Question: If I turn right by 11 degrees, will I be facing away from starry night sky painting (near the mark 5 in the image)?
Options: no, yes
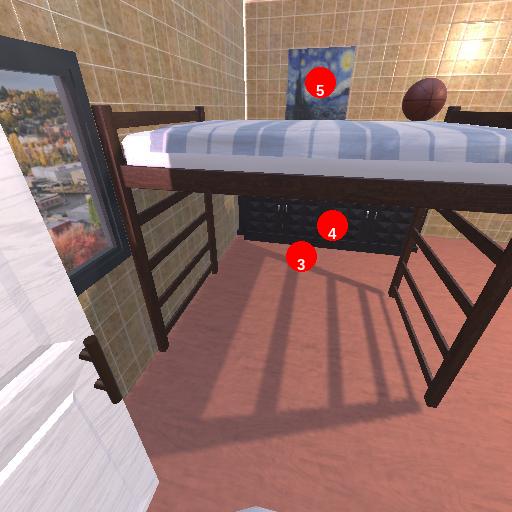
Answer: no